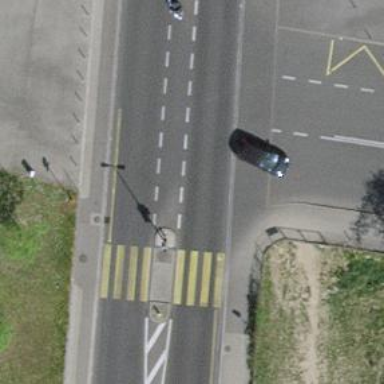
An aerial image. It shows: Secondary road with asphalt surface and sidewalks on both sides.